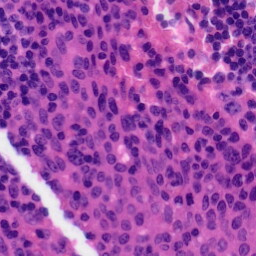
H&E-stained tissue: Tonsil